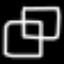
Label: square